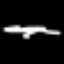
Label: squiggle